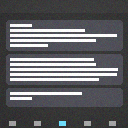
Screen state: on